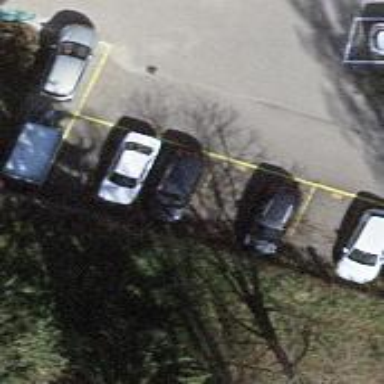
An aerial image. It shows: Road serving as parking aisle.